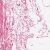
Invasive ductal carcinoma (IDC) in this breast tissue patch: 0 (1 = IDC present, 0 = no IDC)